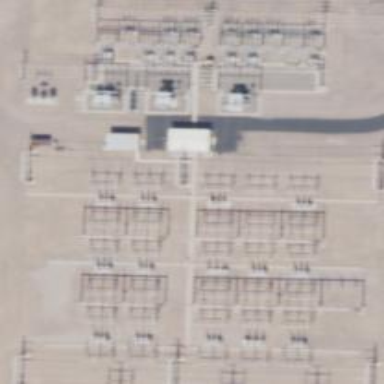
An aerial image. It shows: Outdoor distribution substation protected by fence.